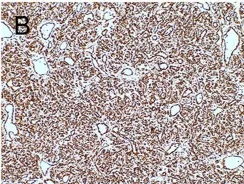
Vimentin. Were positive by immunohistochemical staining.
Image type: pathology (immunostaining)